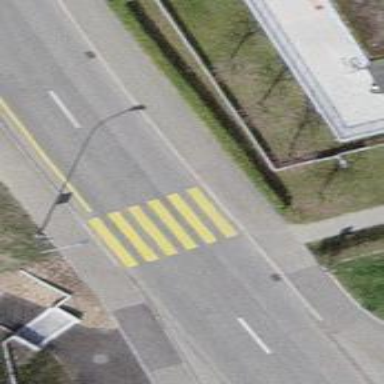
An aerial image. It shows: Marked road crossing.